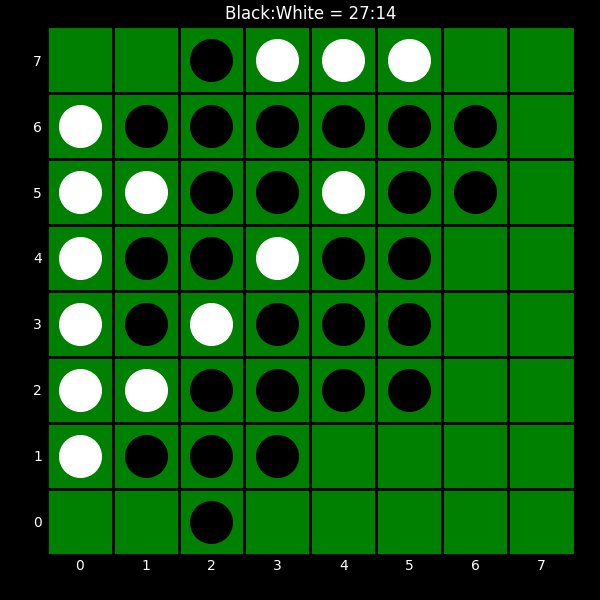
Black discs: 27
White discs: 14